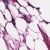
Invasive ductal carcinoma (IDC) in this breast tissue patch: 1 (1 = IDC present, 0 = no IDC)